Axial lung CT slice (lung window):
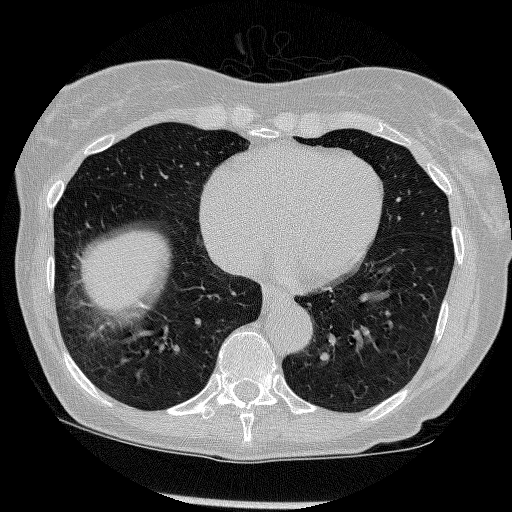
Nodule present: no